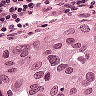
Metastatic tissue present: yes